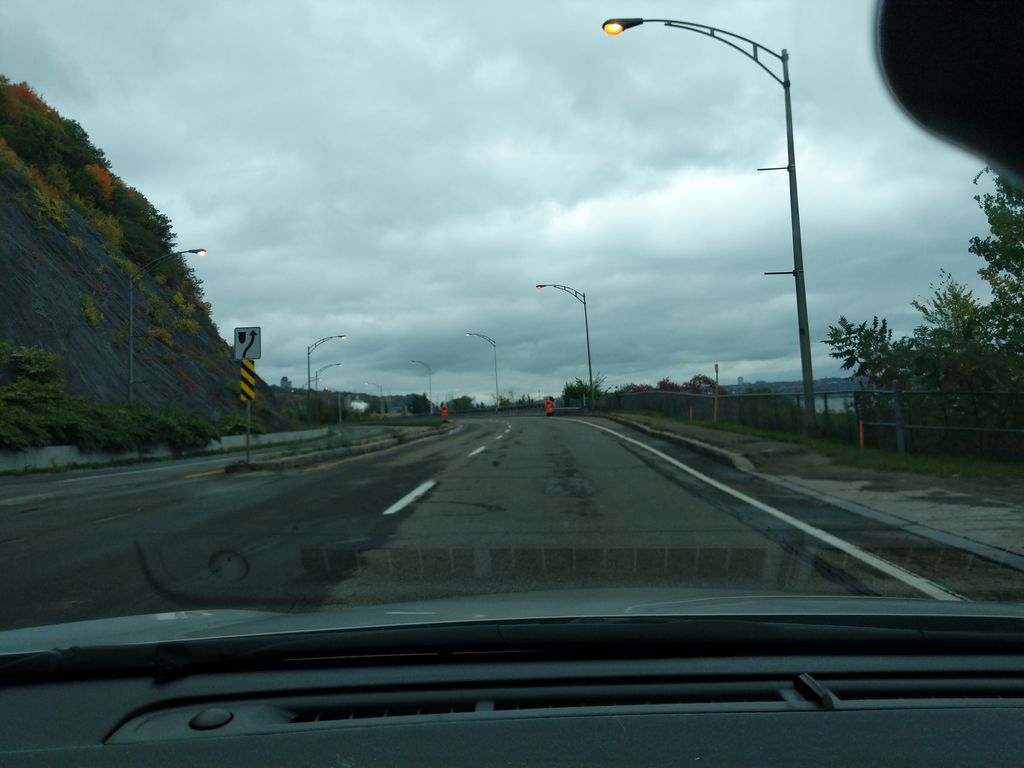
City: quebec_city